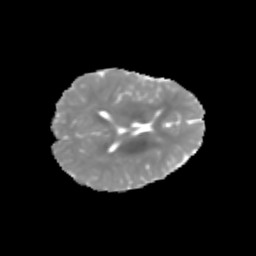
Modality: MD
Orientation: axial
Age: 6
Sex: female
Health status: healthy